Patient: sex M, age 48
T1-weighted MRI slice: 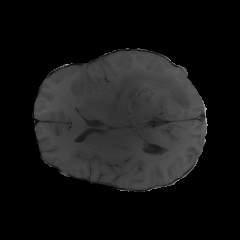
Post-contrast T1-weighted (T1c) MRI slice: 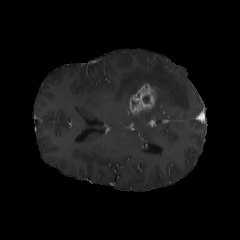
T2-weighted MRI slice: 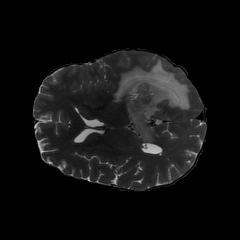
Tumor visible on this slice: yes
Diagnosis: Glioblastoma, IDH-wildtype
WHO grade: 4